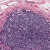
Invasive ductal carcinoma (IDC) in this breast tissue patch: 0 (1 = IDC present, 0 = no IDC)